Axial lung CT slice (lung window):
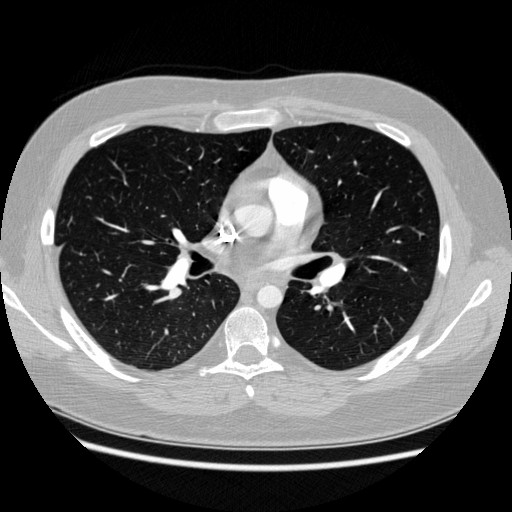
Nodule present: no